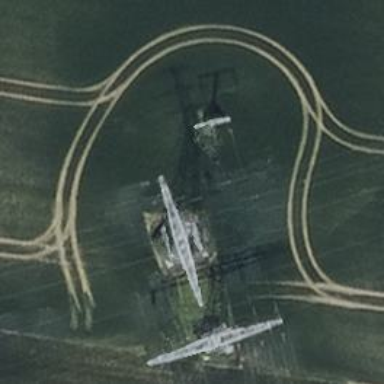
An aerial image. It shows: Power line is depicted.